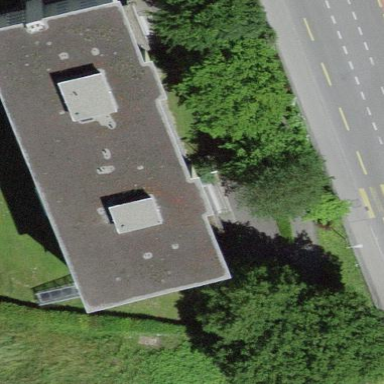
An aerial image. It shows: Apartment building with flat roof.